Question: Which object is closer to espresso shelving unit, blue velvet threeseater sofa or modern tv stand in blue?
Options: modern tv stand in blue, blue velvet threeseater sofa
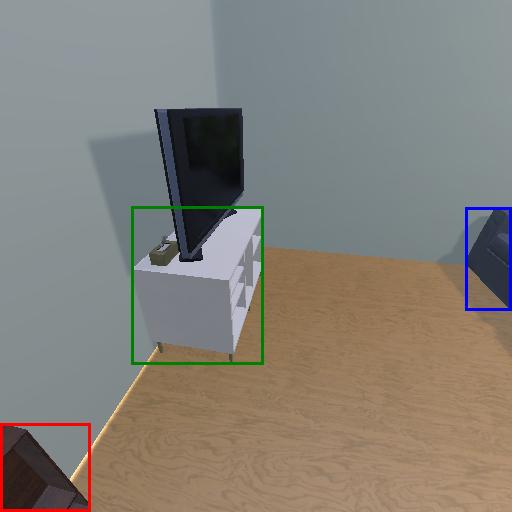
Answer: modern tv stand in blue